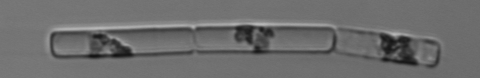
Label: Guinardia_delicatula